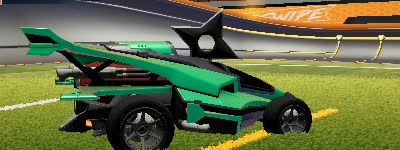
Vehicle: aftershock